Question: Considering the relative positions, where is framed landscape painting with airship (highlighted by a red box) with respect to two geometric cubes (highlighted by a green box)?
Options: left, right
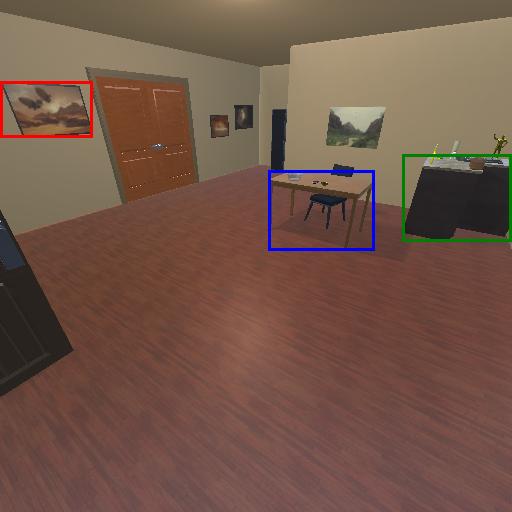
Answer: left